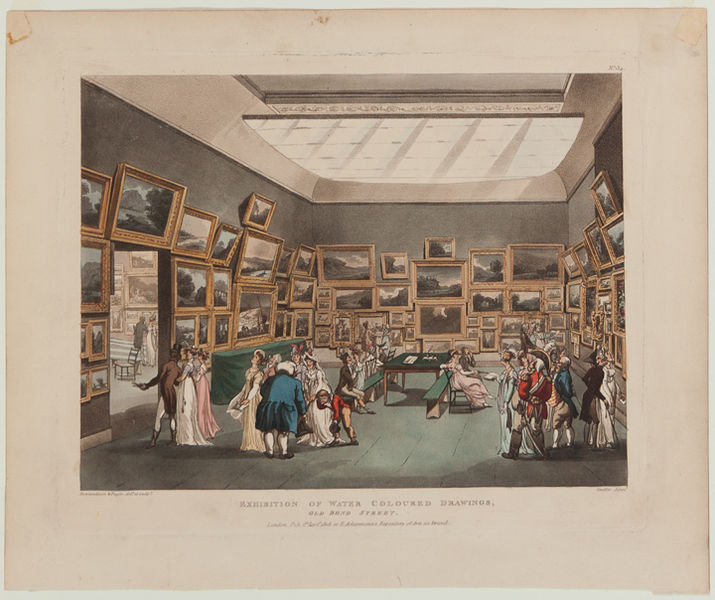
Titel: Exhibition of Water Colored Drawings, Old Bond Street, from The Microcosm of London
Künstler: Thomas Rowlandson
Standort: Amherst (Massachusetts, USA)
Institution: Mead Art Museum, Amherst College
Schlagwörter: chair, crowd, hat, men, people, soldier, sword, women, aristocracy, bench, dress, dresses, figures, gold, green, ladies, painting, room, salon, sitting, skirt, table, wall, looking, picture, pictures, floor, man, uniform, light, boots, paintings, frames, suits, victorian, drawings, watercolor, gallery, museum, waistcoat, gowns, paint, top hat, hanging, spectators, artworks, tiles, wig, exhibition, skirts, breeches, visitors, panorama, many people, 18th century, display, jackets, caucasian, skylight, aristocrats, secular, american history, picutres, rendition of water colored, exhibition of water colored drawing